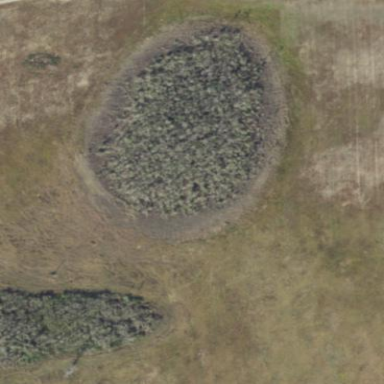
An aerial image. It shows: Swamp in wetland area.